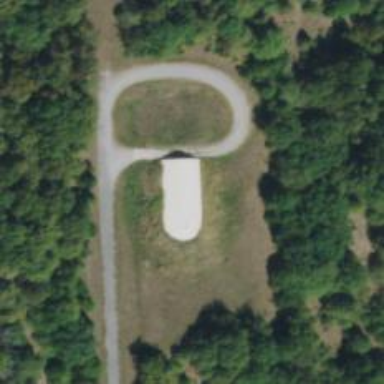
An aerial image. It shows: Military bunker for protection and defense.